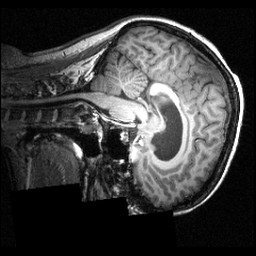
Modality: T1w
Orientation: sagittal
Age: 21
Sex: female
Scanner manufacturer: siemens
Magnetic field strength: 3.951 T
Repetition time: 1.5 s
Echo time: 0.00335 s